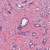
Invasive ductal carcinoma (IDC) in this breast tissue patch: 1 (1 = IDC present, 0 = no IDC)